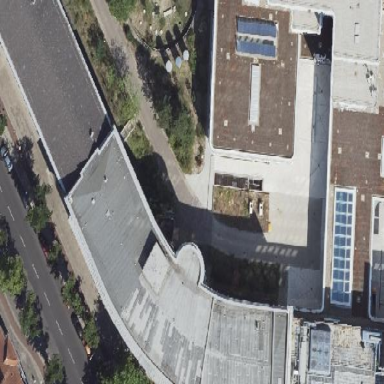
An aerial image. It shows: Office building with flat roof.